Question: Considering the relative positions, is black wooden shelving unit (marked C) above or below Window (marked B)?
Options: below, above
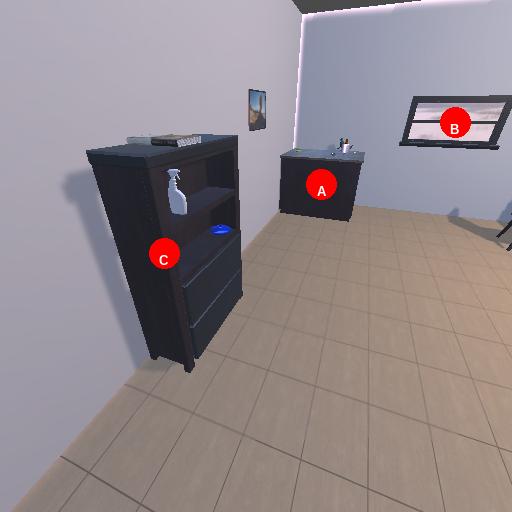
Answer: below